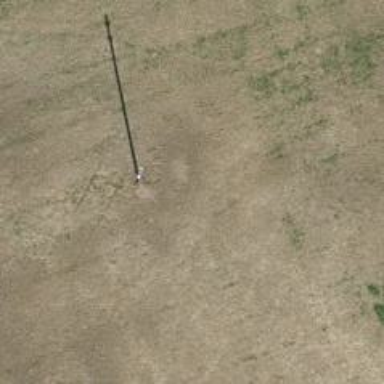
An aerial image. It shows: Utility pole in the area.